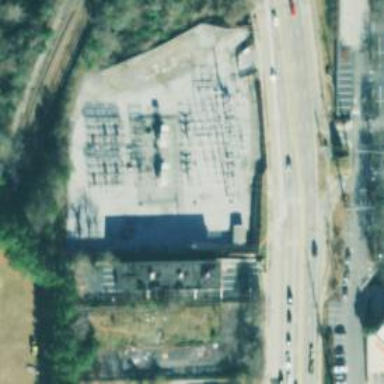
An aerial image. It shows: Switch for power supply.